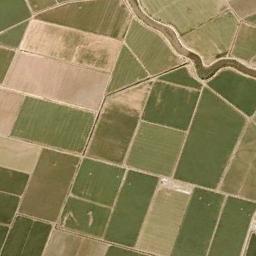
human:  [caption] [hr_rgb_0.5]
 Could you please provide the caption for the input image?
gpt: There are many rectangular farmlands of different sizes and shades .

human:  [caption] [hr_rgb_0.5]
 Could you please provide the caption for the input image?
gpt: Many neatly arranged dark green, light green, Khaki mixed rectangular farmlands of different sizes .

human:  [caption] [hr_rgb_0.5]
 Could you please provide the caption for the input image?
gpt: There are some light green and bare rectangular farmland .

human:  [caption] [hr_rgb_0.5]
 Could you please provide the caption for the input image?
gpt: Some rectangular farmlands of different colors and sizes are arranged in neat rows and a river goes through the farmlands .

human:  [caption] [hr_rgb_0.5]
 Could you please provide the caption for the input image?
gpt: There are some green rectangular farmlands and yellow ones .